Question: I find one thing is very strange about multiindex dataframe:
For a very simple df:
'''
import pandas as pd
df = pd.DataFrame([{'Name': 'Chris', 'Item Purchased': 'Sponge', 'Cost': 22.50},
{'Name': 'Kevyn', 'Item Purchased': 'Kitty Litter', 'Cost': 2.50},
{'Name': 'Filip', 'Item Purchased': 'Spoon', 'Cost': 5.00}],
index=['Store 1', 'Store 2', 'Store 3'])
df3 = df.reset_index()
df3 = df3.set_index(['index', 'Name'])
'''
If I want to get index only the cost larger than 4 dollar. It's easy to select:
'''
df4 = df3[df3['Cost'] > 4]
df4
'''

But when I try to get store id from index :
'''
df4.index.levels[0]
'''
It should be only Store 1 and Store 3, but the actual result:
'''
Index(['Store 1', 'Store 2', 'Store 3'], dtype='object', name='index')
'''
So, it seems index will still return all member from the original index, even after selection.
Could someone please help me why this happens and how could I get correct index after selection?
Thanks.
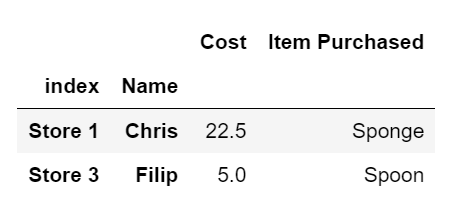
Answer: Use <URL>:
'''
df4.index = df4.index.remove_unused_levels()
print (df4.index.levels[0])
'''